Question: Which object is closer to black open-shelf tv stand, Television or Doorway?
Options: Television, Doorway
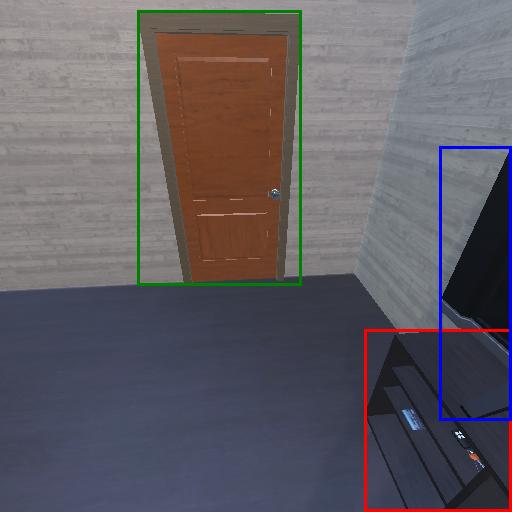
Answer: Television